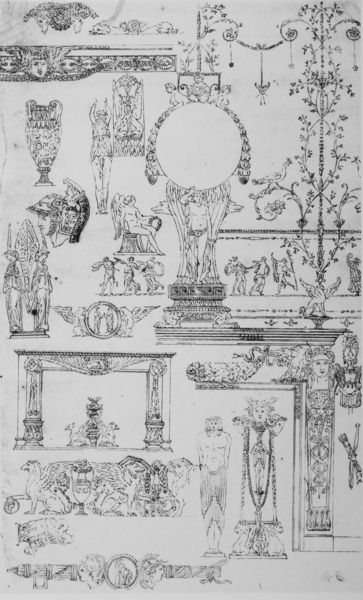
Titel: Studien nach Vorlagenwerken
Künstler: Andreas Gärtner
Standort: München
Institution: Architekturmuseum der Technischen Universität
Schlagwörter: flügel, kampf, kopf, weiß, äste, blumen, grau, köpfe, schmuck, schwarz, skizze, säule, säulen, zeichnung, blüten, gebäude, tier, tiere, muster, ornament, gesichter, architektur, gesicht, mensch, rahmen, sockel, bild, möbel, spiegel, natur, zweige, gewänder, klassizismus, girlande, pflanze, rokoko, kamin, kreis, oval, rund, amphore, engel, krug, putte, ranken, statue, vase, relief, kaminsims, bogen, studie, grafik, graphik, linien, figuren, dekoration, jugendstil, tapete, büste, floral, ornamente, verzierung, wandmalerei, stuck, vasen, ring, striche, tor, bouquet, bögen, gefäß, antike, motiv, kohle, druck, seite, schwarzweiß, bleistift, helm, entwurf, kranz, viel, ranke, buchseite, girlanden, studien, fries, portal, wappen, sims, skulpturen, löwen, statuen, voluten, simse, antik, reise, greif, historismus, konsole, entwürfe, filigran, vorlage, vorlagen, skizzen, gefäße, putti, vierecke, rosetten, antikisch, quadratisch, gesimse, entwurd, schwarz/weiss, naturstudie, borgen, mesch, ..., genien, rockoko, vignetten, soiegel, was ist das, floralornamente, geifvogel, wandornamente, skizzer, florale, kampfsczene, mc, llkopf, reiseskizzen, viele zeichnungen